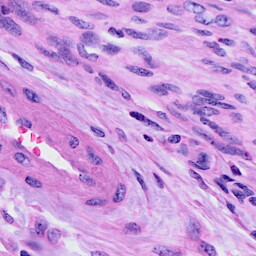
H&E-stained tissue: Cervix